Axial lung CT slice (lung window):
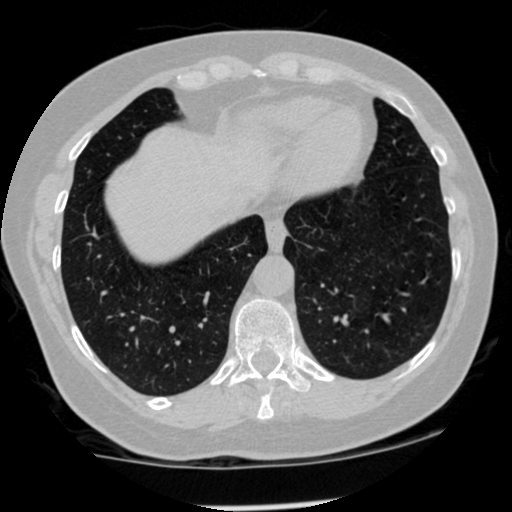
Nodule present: no